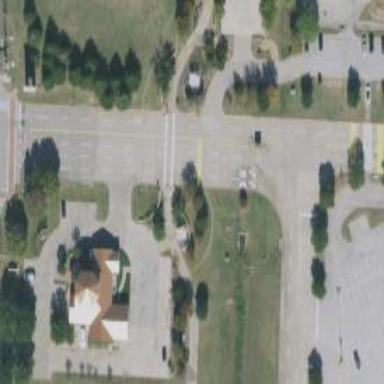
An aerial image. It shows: Marked crossing on the road.